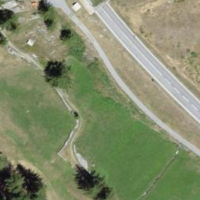
EUNIS habitat code: 26
Species observed at this site:
Tanacetum vulgare